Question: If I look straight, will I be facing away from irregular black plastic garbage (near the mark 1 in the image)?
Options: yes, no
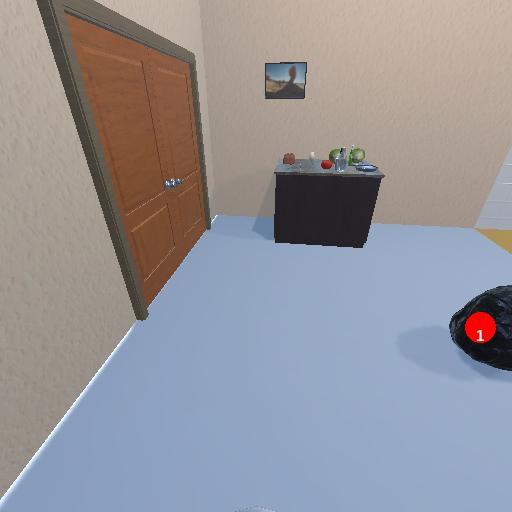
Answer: yes